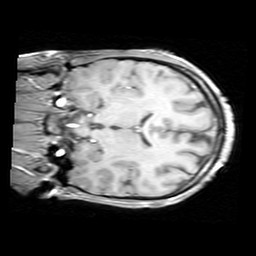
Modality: T1w
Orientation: coronal
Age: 21
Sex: male